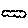
Label: cloud